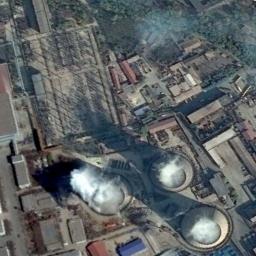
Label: thermal_power_station